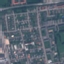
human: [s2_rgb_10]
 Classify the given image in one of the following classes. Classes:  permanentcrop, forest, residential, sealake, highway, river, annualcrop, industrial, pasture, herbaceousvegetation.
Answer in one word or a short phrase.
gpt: Residential